Question: I'm presenting a wizard (code <URL>:

How can I force the wizard to have a minimum height?
According to the answer on <URL>, the wizard will be the same height as the largest wizardpage in the wizard, but my wizard obvilusly does not get resized according to at least the of the largest page, and I also tried to set the minimum height of the first visible wizard page with code like this in the WizardPage class:
'''
@Override
public void createControl(Composite parent) {
// create the composite to hold the widgets
Composite composite = new Composite(parent, SWT.NULL);
composite.setSize(300, 1024); // TODO: Does this work?
GridData gridData = new GridData(300, 1024);
gridData.heightHint = 1024;
gridData.minimumHeight = 1024;
composite.setLayoutData(gridData);
'''
... but without success so far.
Any hints?
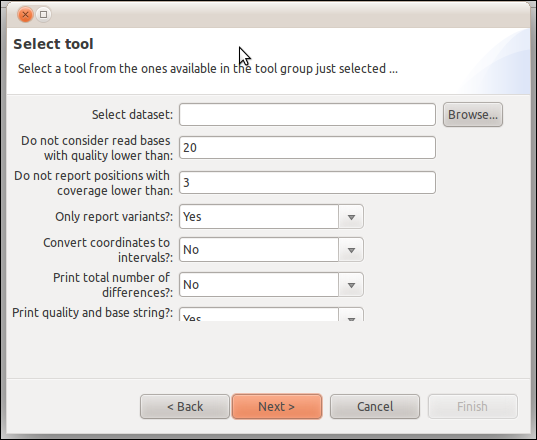
Answer: Try to set
'''
parent.setLayout(new GridLayout());
'''
to your 'createControl()' implementation of your first page.
It appears the parent you get in that method has an instance of 'PageContainerFillLayout' as layout, not 'GridLayout'.
If you have access to your WizardDialog, you could also call
'''
wizardDialog.setMinimumPageSize(300, 1024)
'''